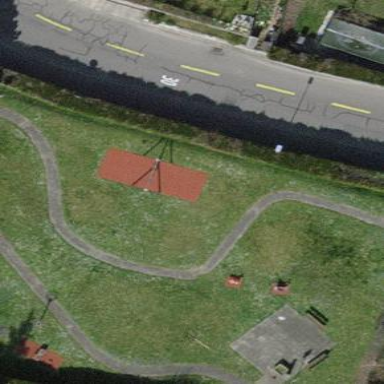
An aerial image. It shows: Playground area for leisure activities on the land.